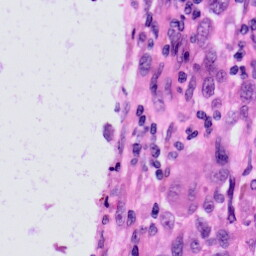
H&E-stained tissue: Skin